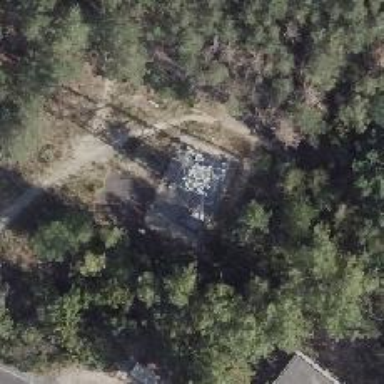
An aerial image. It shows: Communication mast tower.